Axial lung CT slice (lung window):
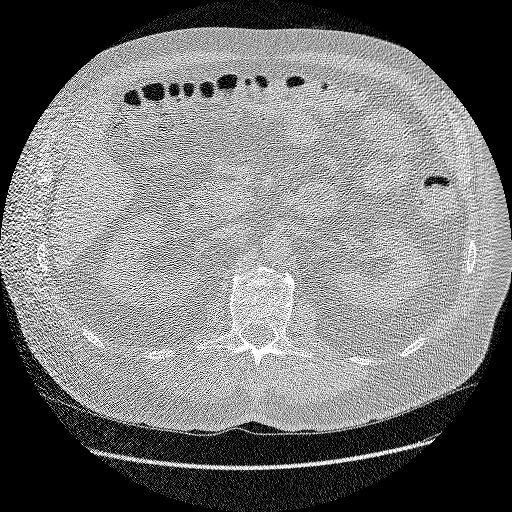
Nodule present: no